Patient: sex M, age 45
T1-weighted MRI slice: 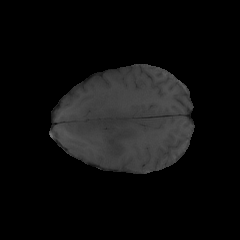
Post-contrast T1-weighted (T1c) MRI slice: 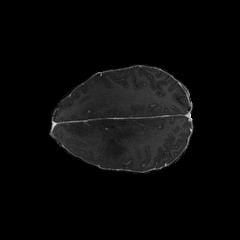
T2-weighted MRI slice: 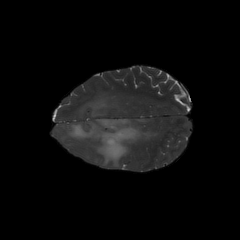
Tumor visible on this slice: yes
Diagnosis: Astrocytoma, IDH-mutant
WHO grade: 3